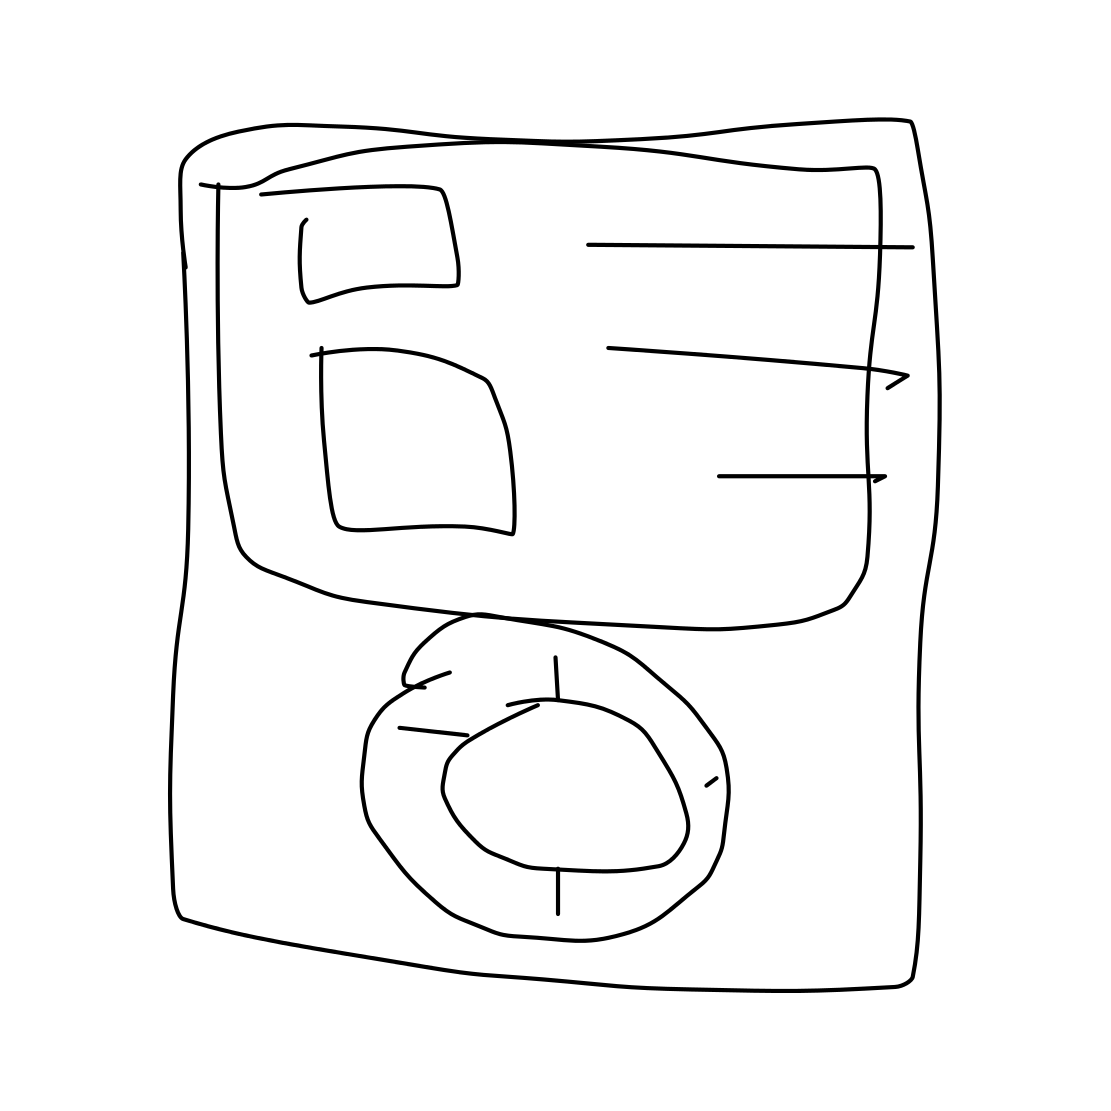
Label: ipod